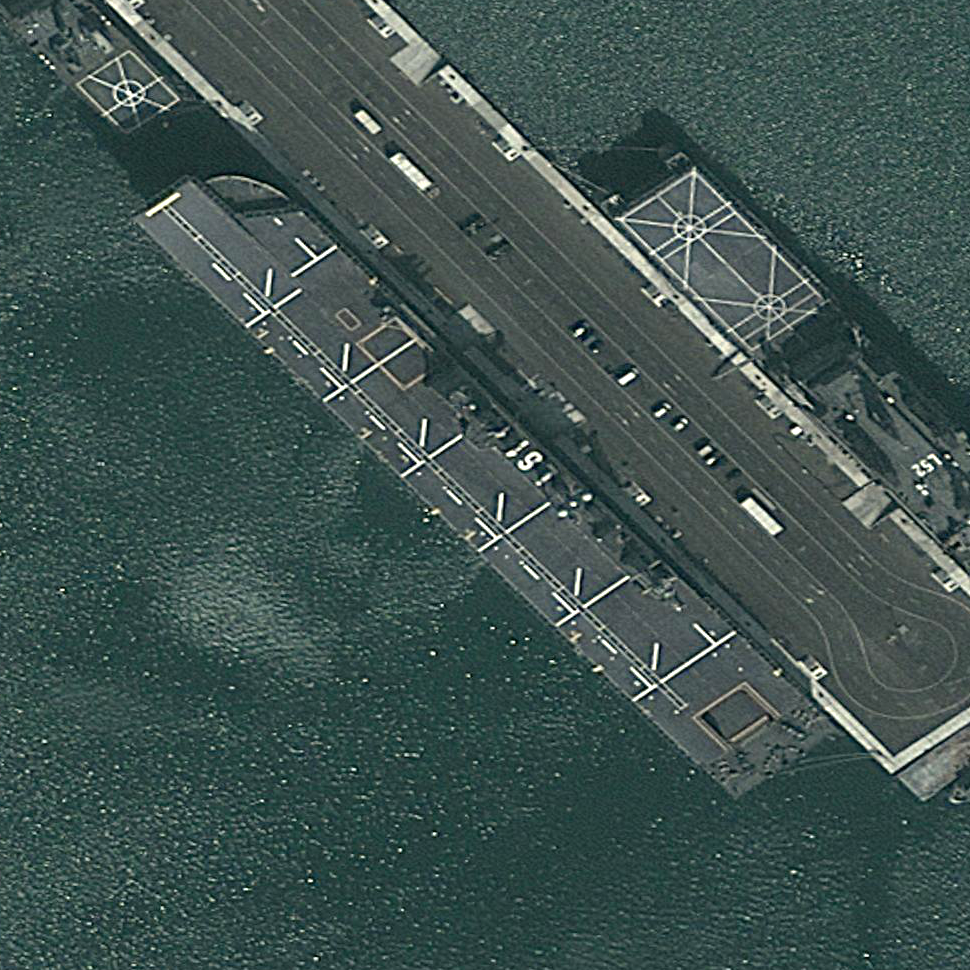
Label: assault